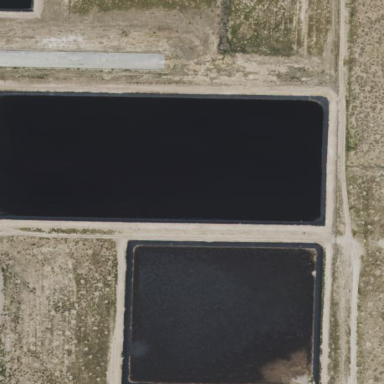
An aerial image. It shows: Reservoir of sewage water in natural setting.